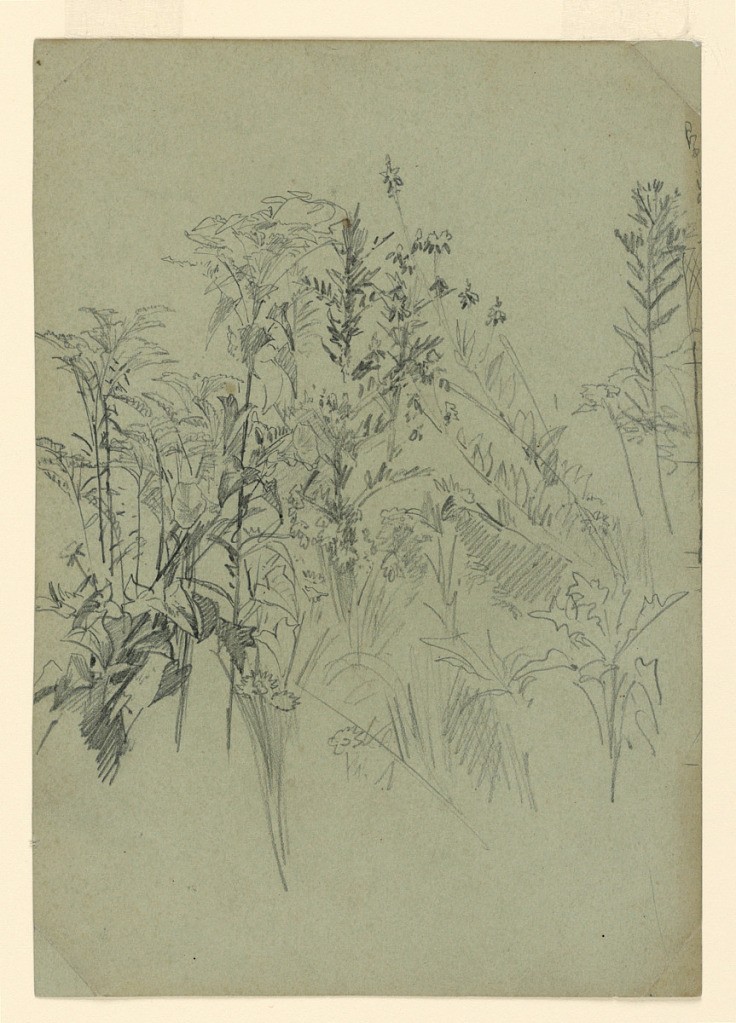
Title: Study of foliage
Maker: William Trost Richards, American, 1833–1905
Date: ca. 1865
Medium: Graphite on paper
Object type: Drawing
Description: Sketch of a tree with foliage.